Question:
When using the TreeView component in .NET, I get the look of the left tree.
How can I get the look of the right tree (Windows Native Look) for my .NET TreeView?
What I especially want to get is the "triangle" node handles and the blue "bubble" selection square.
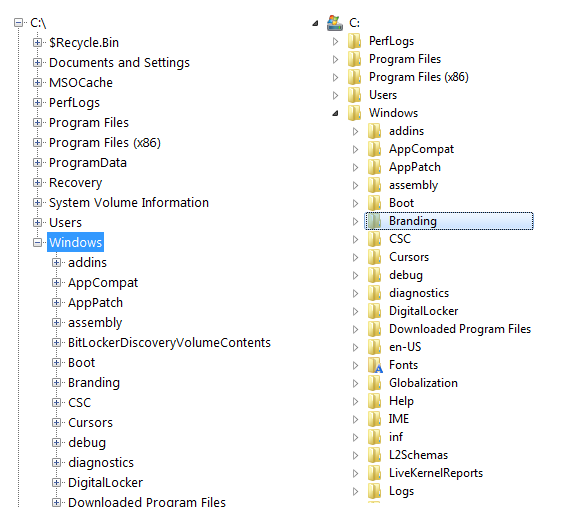
Answer: You need to P/Invoke to call <URL> passing the window handle of the tree and use "explorer" as the theme.
Paste the following code into a new class in your project, compile, and use this custom control instead of the built-in 'TreeView' control.
### C#:
'''
public class NativeTreeView : System.Windows.Forms.TreeView
{
[DllImport("uxtheme.dll", CharSet = CharSet.Unicode)]
private extern static int SetWindowTheme(IntPtr hWnd, string pszSubAppName,
string pszSubIdList);
protected override void CreateHandle()
{
base.CreateHandle();
SetWindowTheme(this.Handle, "explorer", null);
}
}
'''
### VB.NET:
'''
Public Class NativeTreeView : Inherits TreeView
Private Declare Unicode Function SetWindowTheme Lib "uxtheme.dll"
(hWnd As IntPtr, pszSubAppName As String, pszSubIdList As String) As Integer
Protected Overrides Sub CreateHandle()
MyBase.CreateHandle()
SetWindowTheme(Me.Handle, "Explorer", Nothing)
End Sub
End Class
'''
Note that this trick also works exactly the same way for the 'ListView' control.